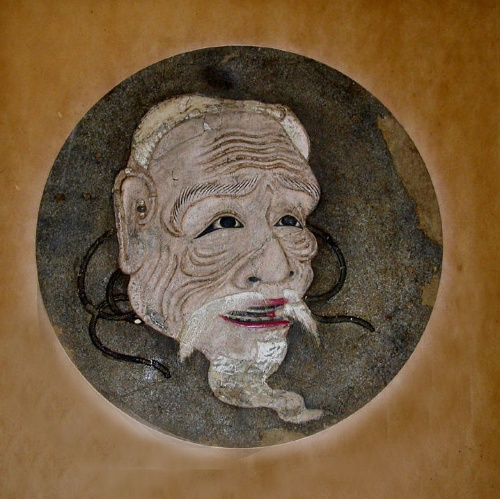
Title: 能面図・朝倉尉|Noh Mask of an Old Man (Asakurajō)
Artist: Ogawa Haritsu (Ritsuō)
Artist bio: Japanese, 1663–1747
Date: 18th century
Object type: Painting
Classification: Paintings
Medium: Matted painting; color on papier-mâché in relief, against a paper background
Culture: Japan
Period: Edo period (1615–1868)
Dimensions: Diam. 10 3/4 in. (27.3 cm)
Department: Asian Art
Credit line: H. O. Havemeyer Collection, Bequest of Mrs. H. O. Havemeyer, 1929
Accession year: 1929
Repository: Metropolitan Museum of Art, New York, NY
Tags: Heads|Men